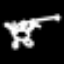
Label: frog